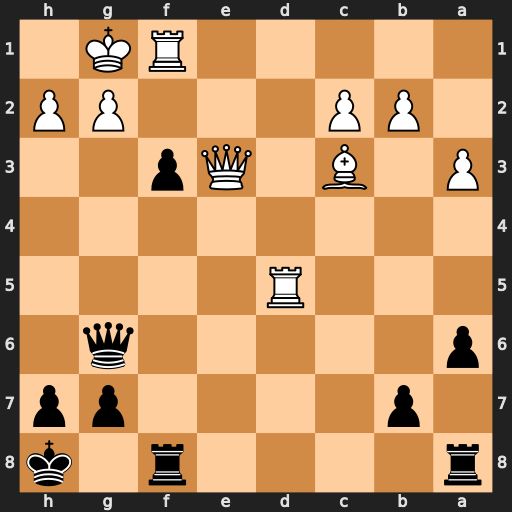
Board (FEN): r4r1k/1p4pp/p5q1/3R4/8/P1B1Qp2/1PP3PP/5RK1
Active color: b
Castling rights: -
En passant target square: -
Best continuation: Qxg2#